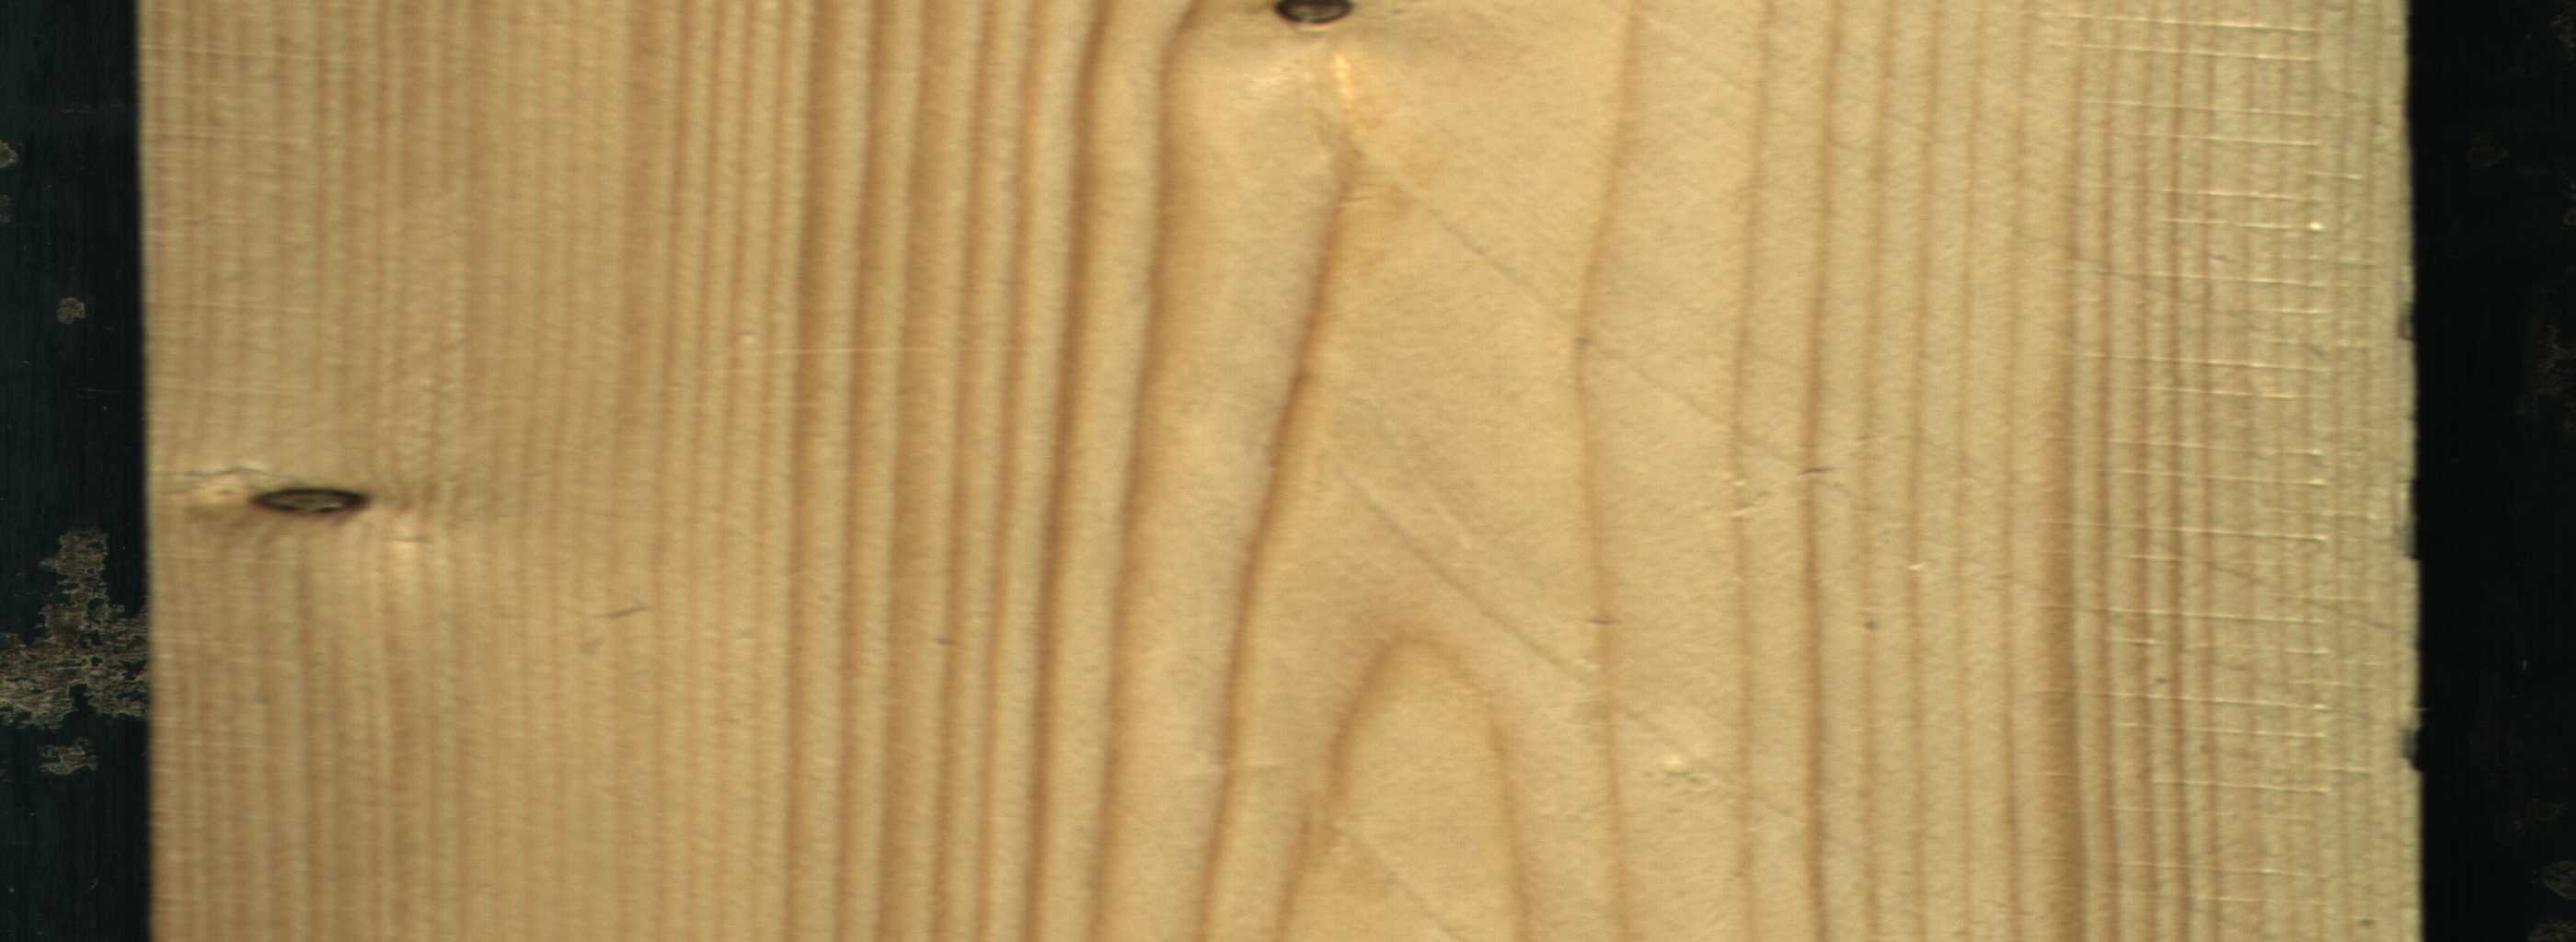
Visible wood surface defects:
Dead_Knot
Dead_Knot